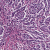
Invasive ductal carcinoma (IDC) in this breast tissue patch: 1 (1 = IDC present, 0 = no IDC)